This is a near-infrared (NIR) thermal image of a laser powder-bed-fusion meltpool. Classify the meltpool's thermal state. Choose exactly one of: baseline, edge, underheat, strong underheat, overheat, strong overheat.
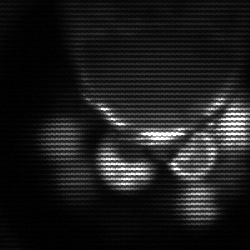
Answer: baseline